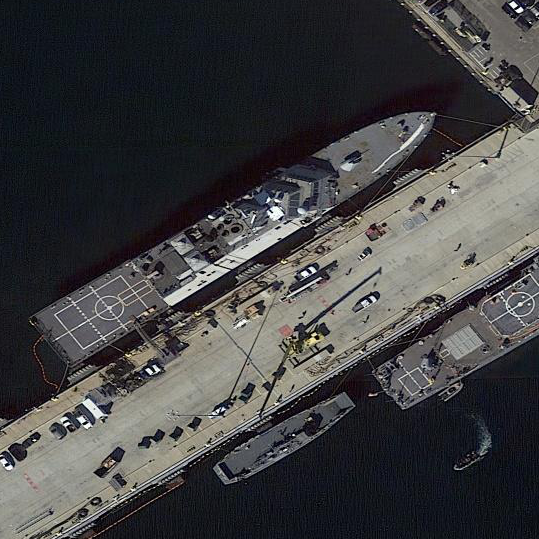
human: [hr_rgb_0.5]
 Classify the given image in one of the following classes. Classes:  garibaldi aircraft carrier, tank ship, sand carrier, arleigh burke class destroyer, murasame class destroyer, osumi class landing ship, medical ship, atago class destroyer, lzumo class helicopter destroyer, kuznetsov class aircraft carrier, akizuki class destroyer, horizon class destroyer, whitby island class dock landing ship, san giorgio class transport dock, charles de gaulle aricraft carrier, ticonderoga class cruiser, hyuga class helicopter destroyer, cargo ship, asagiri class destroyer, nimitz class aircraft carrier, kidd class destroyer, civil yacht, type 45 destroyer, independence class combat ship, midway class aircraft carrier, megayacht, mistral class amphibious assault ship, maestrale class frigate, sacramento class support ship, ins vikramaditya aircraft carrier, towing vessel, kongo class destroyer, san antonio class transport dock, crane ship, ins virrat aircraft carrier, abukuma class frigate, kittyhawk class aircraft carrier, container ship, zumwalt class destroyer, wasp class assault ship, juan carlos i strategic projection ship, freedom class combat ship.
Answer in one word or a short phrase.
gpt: Freedom class combat ship